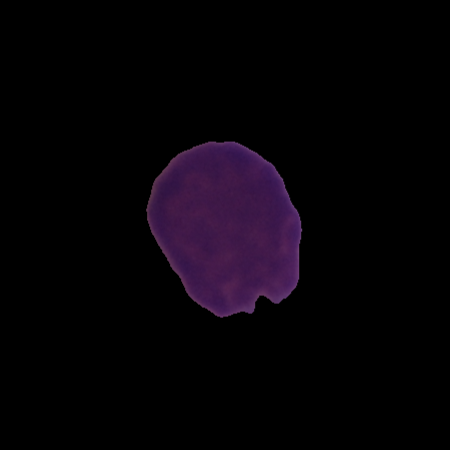
Label: cancer